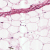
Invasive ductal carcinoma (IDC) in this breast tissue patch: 0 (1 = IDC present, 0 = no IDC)